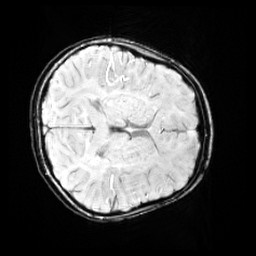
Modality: SWI
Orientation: axial
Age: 9
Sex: female
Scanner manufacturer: siemens
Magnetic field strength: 3 T
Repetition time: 0.027 s
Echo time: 0.02 s